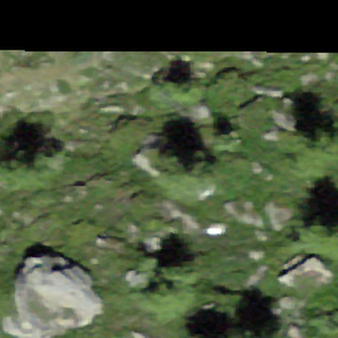
Label: bouldering_area